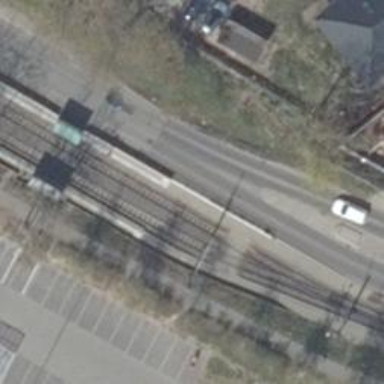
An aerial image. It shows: Platform for public transport with shelter. This railway platform is for trams.